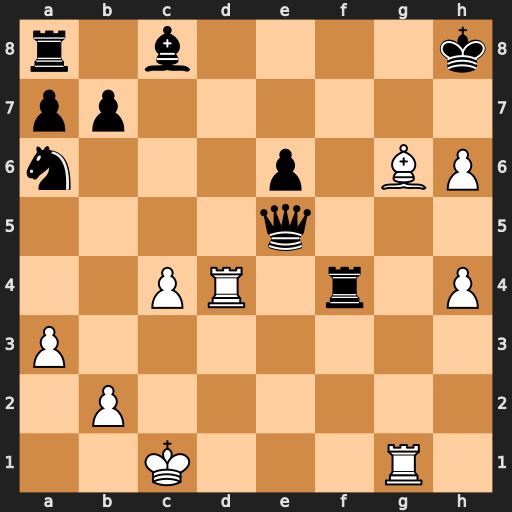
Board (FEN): r1b4k/pp6/n3p1BP/4q3/2PR1r1P/P7/1P6/2K3R1
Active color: w
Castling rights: -
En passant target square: -
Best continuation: Rd8+ Rf8 Rxf8#